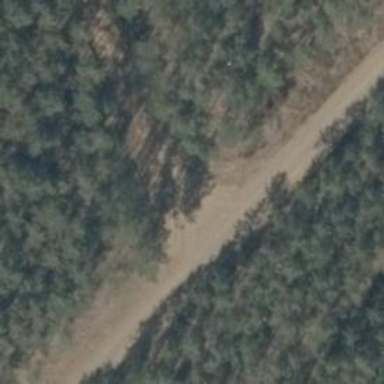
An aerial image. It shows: Dirt track road with grade 4 track type.